高一 · 立体几何学
如图 2-3-9, 四边形 $A B C D$ 为矩形, $A D \perp$ 平面 $A B E, F$ 为 $C E$ 上的点, 且 $B F \perp$ 平面 $A C E$. 求证: $A E \perp B E$.

图 2-3-9
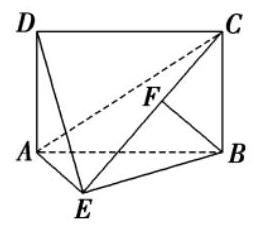
答案: $\because A D \perp$ 平面 $A B E, A D / / B C$,

$\therefore B C \perp$ 平面 $A B E$.

又 $A E \subset$ 平面 $A B E, \therefore A E \perp B C$.

$\because B F \perp$ 平面 $A C E, A E \subset$ 平面 $A C E, \therefore A E \perp B F$.

又 $\because B F \subset$ 平面 $B C E, B C \subset$ 平面 $B C E, B F \cap B C=B$,

$\therefore A E \perp$ 平面 $B C E$.

又 $B E \subset$ 平面 $B C E, \therefore A E \perp B E$.